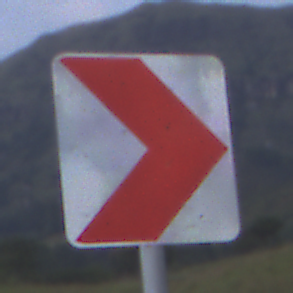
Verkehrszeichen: RichtungstafelnInKurvenKleinLinks
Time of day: SunriseSunset
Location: Outdoor (Nature)
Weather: PartlyCloudy
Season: NotSpecified
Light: Natural